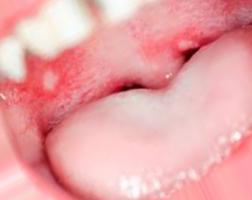
Condition: Mouth Ulcer